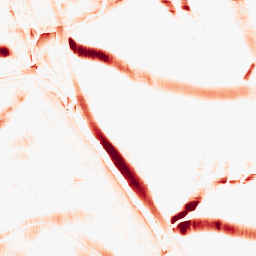
Category: morphological
Decomposition family: rolling_ball
Decomposition parameters: radius: 10
Upsampling method: cubic_catmull_rom
Upsampling parameters: scale: 8
Upsampling scale: 8